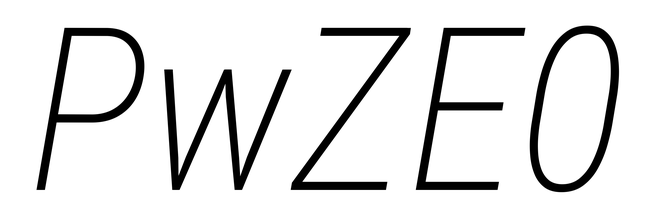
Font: Roboto-Italic_Condensed_ExtraLight_Italic